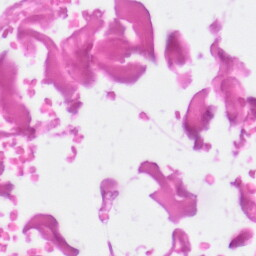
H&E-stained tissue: Skin